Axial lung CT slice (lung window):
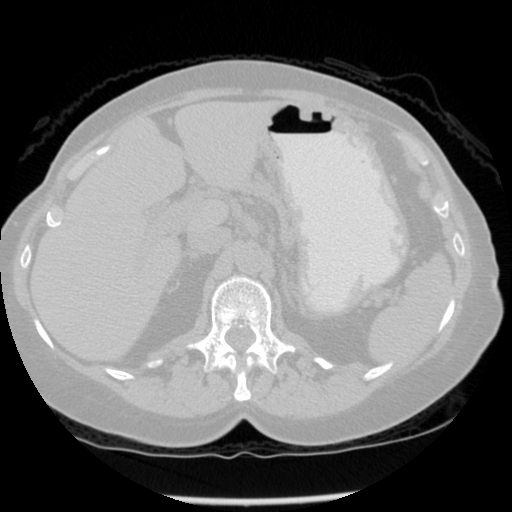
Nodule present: no